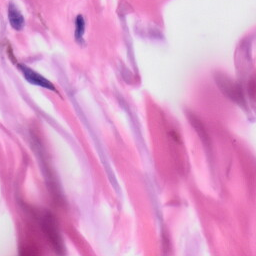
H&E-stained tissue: Skin